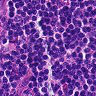
Metastatic tissue present: no